Question:
I got this 3 tables as shown aboved.
My goal is to get all 'bits' that 'user' 1 (jm) did not put a reaction to.
Currently I have this MySQL code:
'''
select * from bit b LEFT JOIN bit_reaction br ON (br.bitId=b.id AND br.userId != 1)
'''
The problem here is that 'bit_reaction'.id = 2 is being returned since br.userId is not equal to 1. The correct behavior is that it would only return bits with id 2 and 3.
Thanks for the tip!
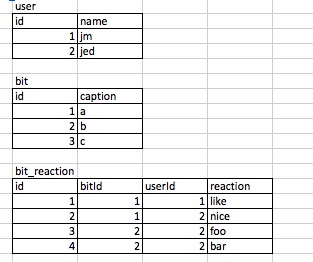
Answer: '''
select b.*
from bit b
left join bit_reaction br ON br.bitId = b.id
AND br.userId = 1
WHERE br.bitId is null
'''